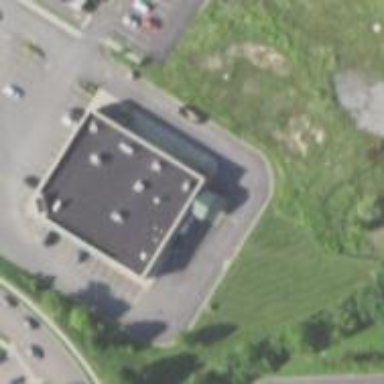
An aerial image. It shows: Pharmacy providing healthcare services.